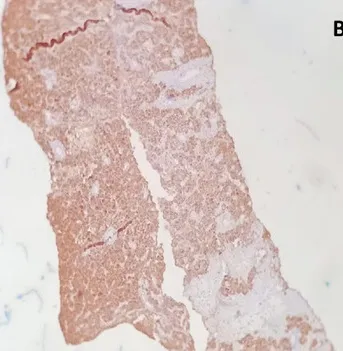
(B) Tumor cells stained positive for chromogranin.
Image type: pathology (immunostaining)